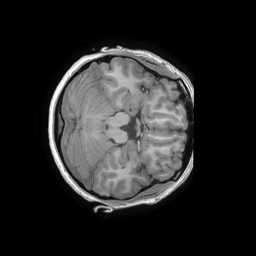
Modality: T1w
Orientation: axial
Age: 20
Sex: female
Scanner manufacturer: ge
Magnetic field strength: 3 T
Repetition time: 0.007276 s
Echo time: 0.002804 s